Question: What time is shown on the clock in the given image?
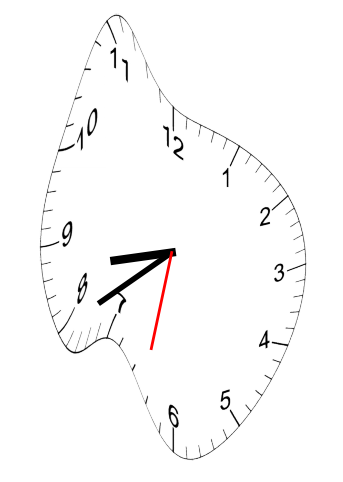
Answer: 08:39:32